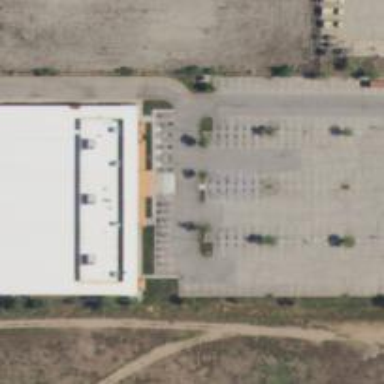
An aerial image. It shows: Building that houses bowling alley.